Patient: sex F, age 68
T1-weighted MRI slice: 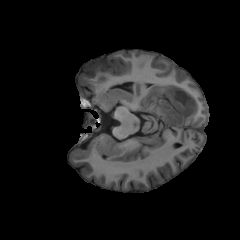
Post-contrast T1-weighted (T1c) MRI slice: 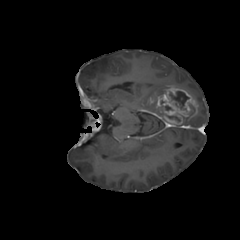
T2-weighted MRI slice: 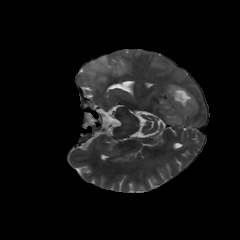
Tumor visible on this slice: yes
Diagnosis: Glioblastoma, IDH-wildtype
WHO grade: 4